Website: ulta-beauty
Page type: billing-address
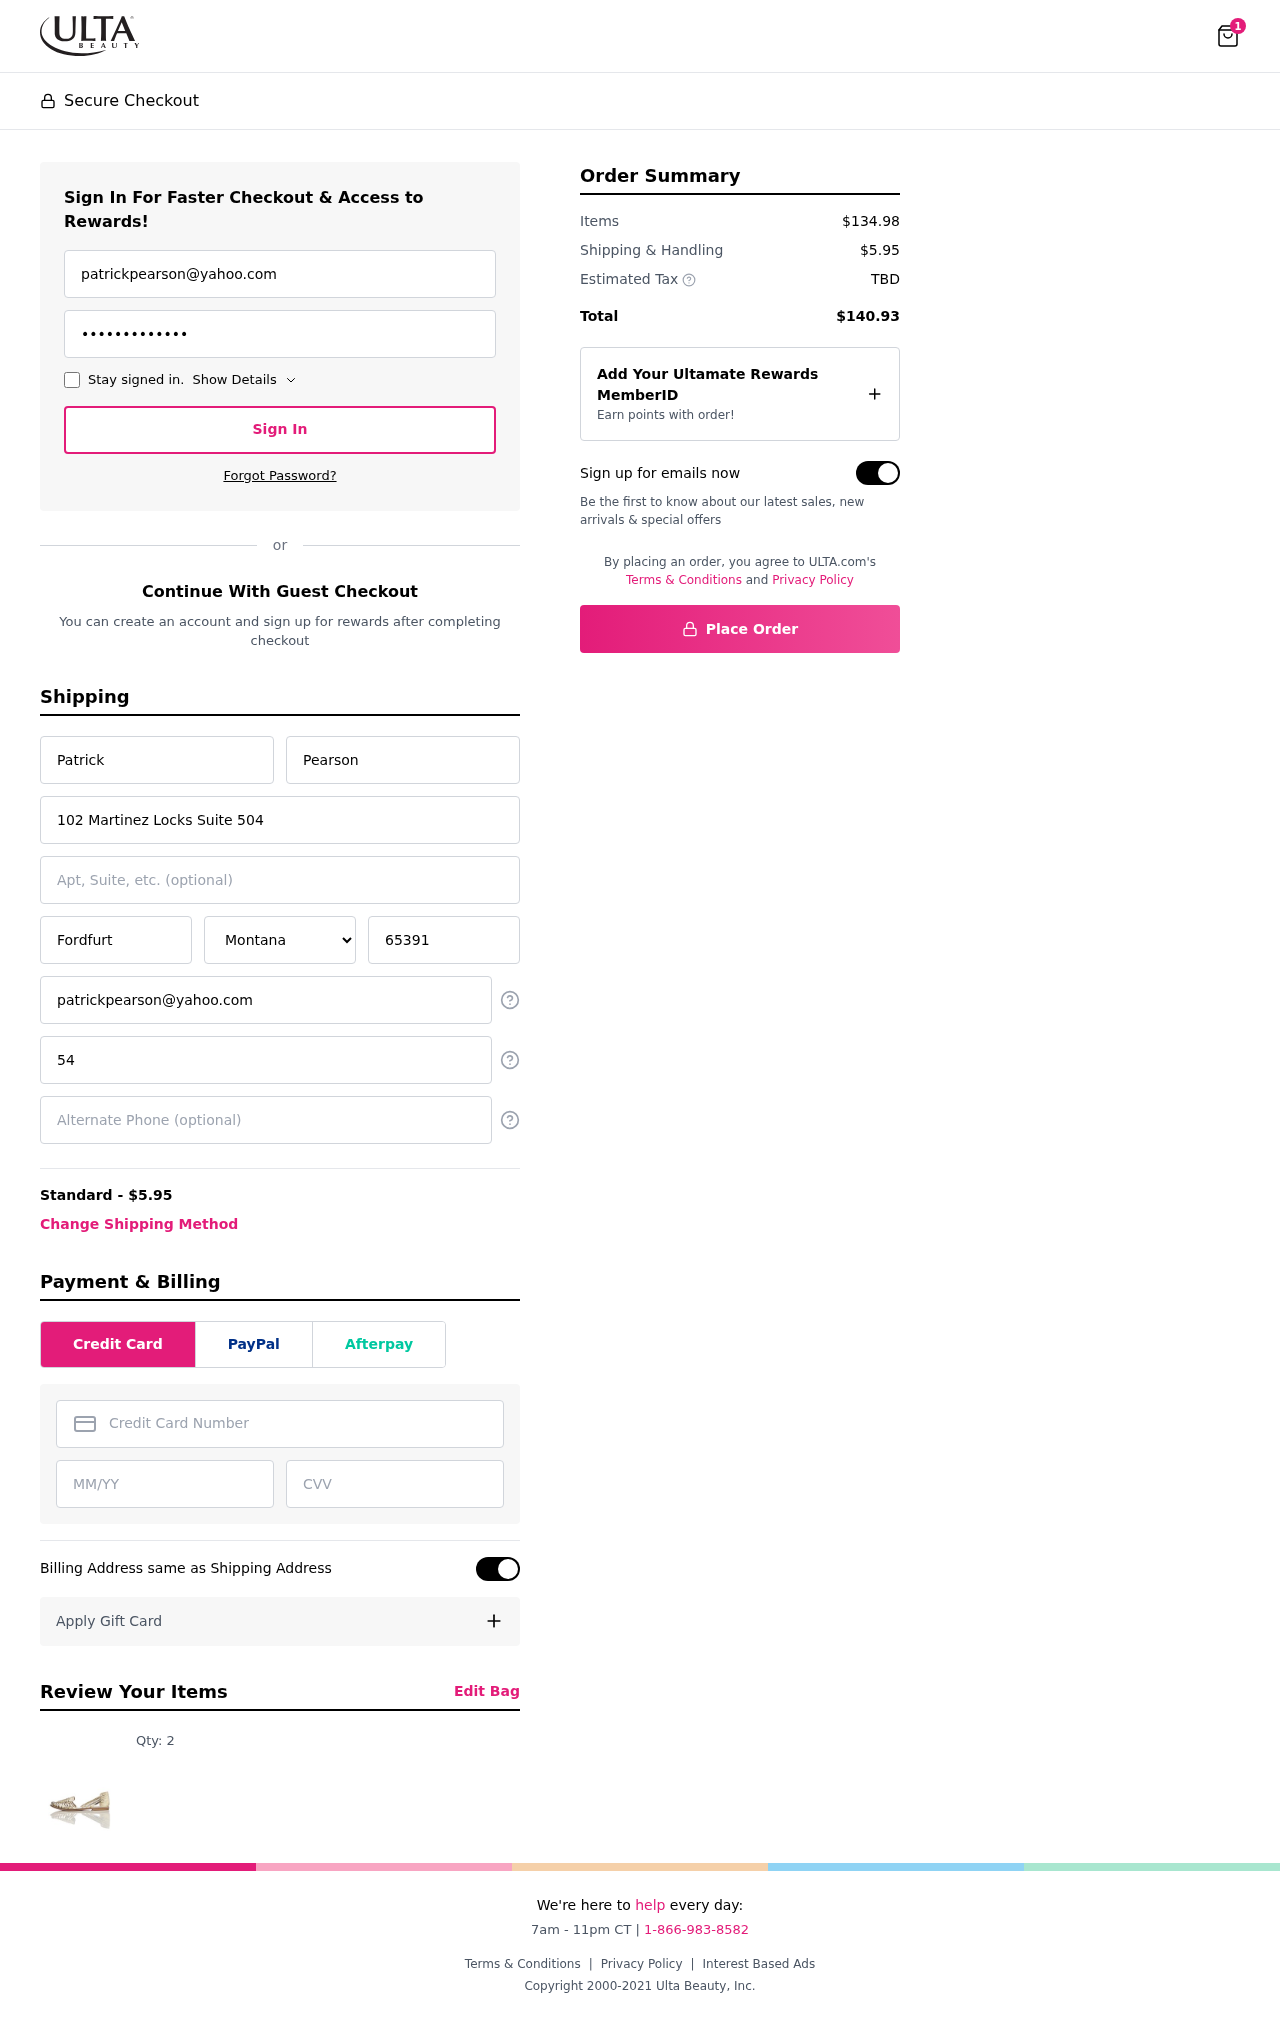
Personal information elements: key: PII_STATE
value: Montana
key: PII_EMAIL
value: patrickpearson@yahoo.com
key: PII_FIRSTNAME
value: Patrick
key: PII_LASTNAME
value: Pearson
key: PII_STREET
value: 102 Martinez Locks Suite 504
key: PII_CITY
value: Fordfurt
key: PII_POSTCODE
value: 65391
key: PII_PHONE
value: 5409425754
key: PII_ALT_PHONE
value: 7424044425
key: PII_CARD_NUMBER
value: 6592 0117 5517 6177
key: PII_CARD_EXPIRY
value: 03/29
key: PII_CARD_CVV
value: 171
Product elements: key: PRODUCT1_QUANTITY
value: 2
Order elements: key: ORDER_NUM_ITEMS
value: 1
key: ORDER_SHIPPING_COST
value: $5.95
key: ORDER_SUBTOTAL
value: $134.98
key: ORDER_TOTAL
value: $140.93